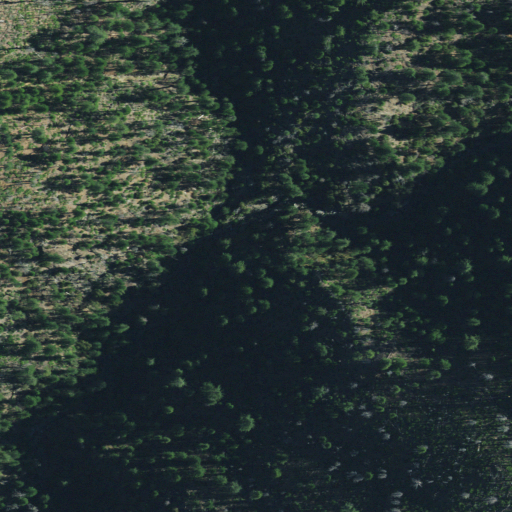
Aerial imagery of valley in California named Antoine Canyon containing shrub and evergreen forest